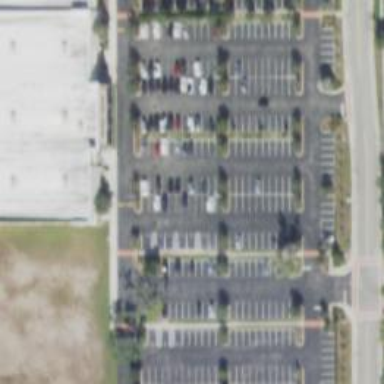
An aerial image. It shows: Parking space is available.